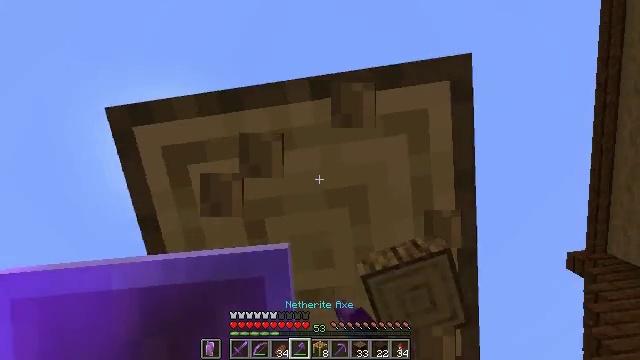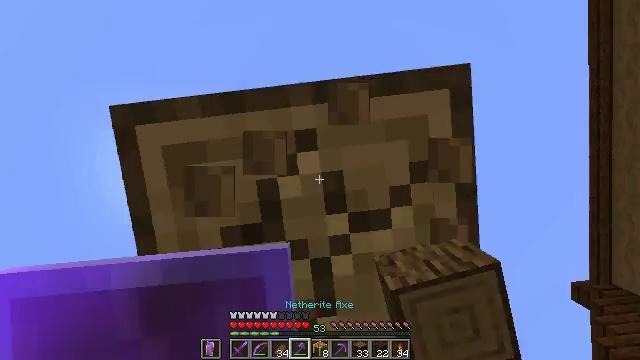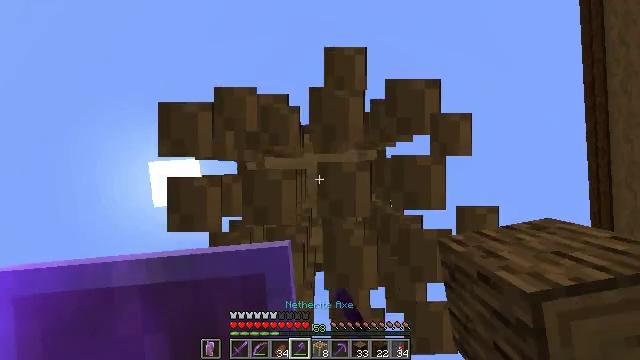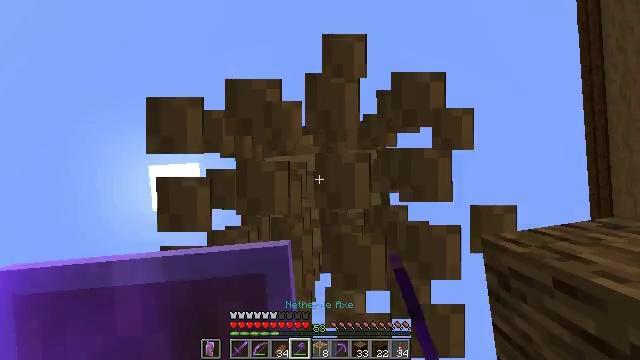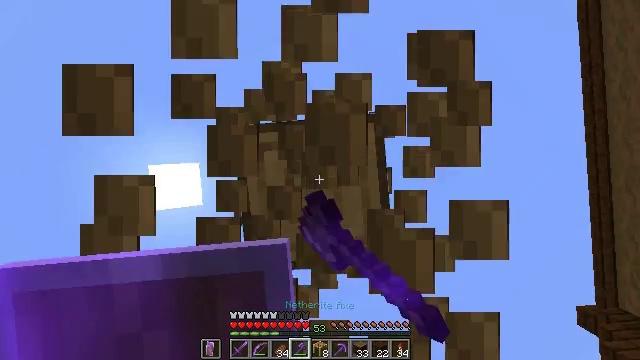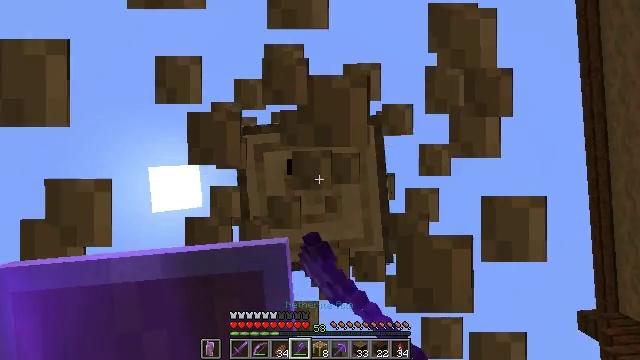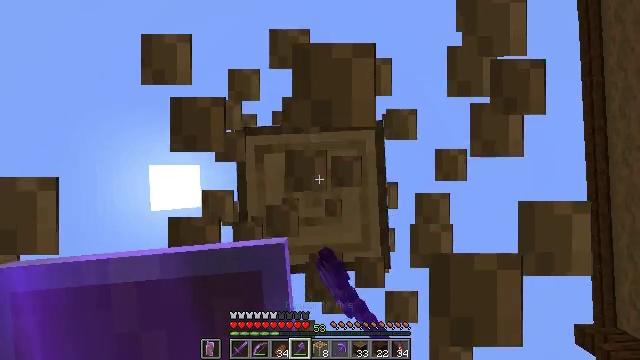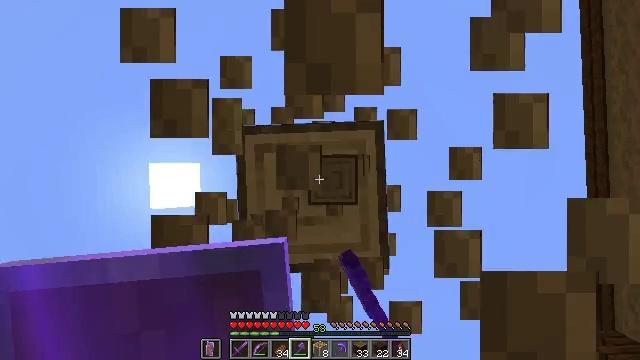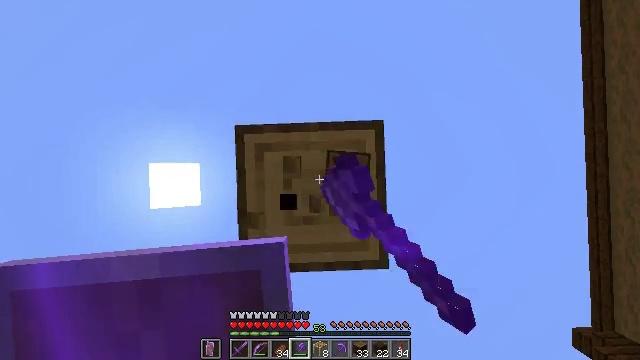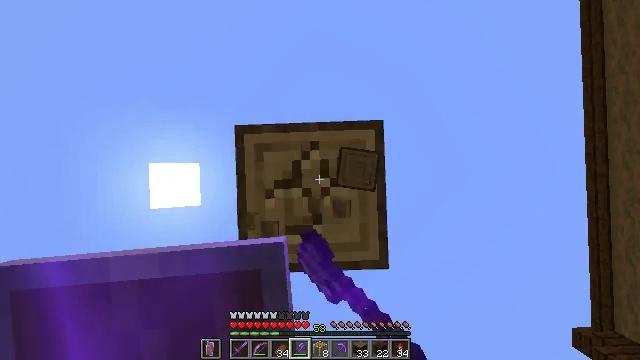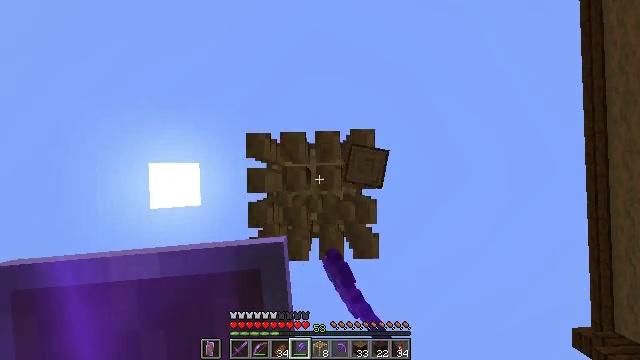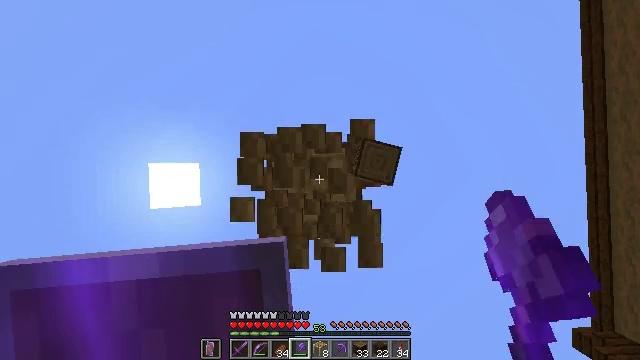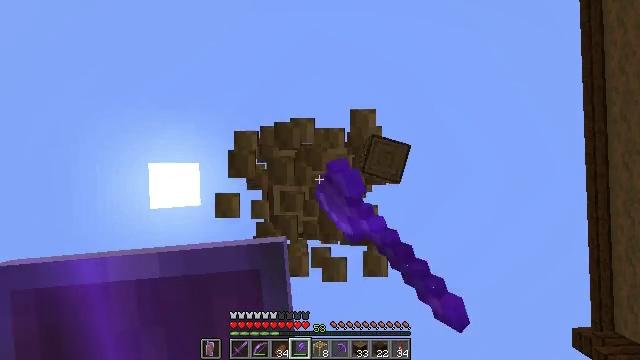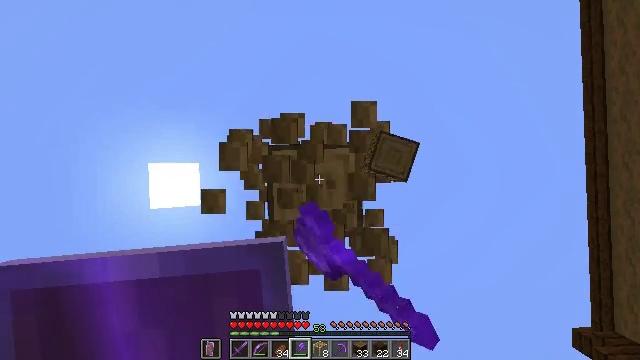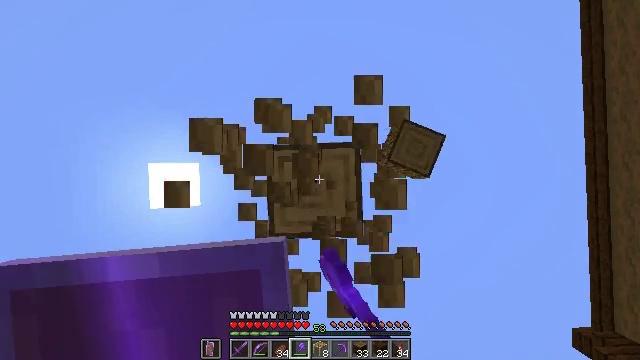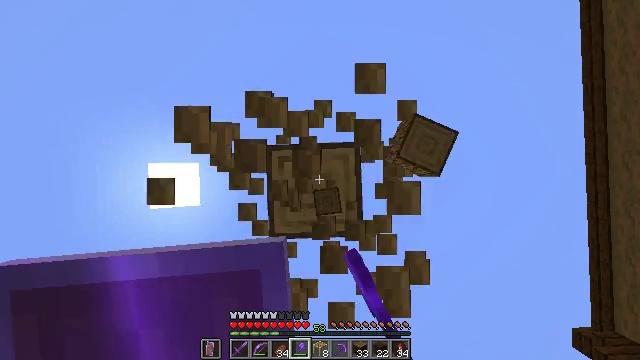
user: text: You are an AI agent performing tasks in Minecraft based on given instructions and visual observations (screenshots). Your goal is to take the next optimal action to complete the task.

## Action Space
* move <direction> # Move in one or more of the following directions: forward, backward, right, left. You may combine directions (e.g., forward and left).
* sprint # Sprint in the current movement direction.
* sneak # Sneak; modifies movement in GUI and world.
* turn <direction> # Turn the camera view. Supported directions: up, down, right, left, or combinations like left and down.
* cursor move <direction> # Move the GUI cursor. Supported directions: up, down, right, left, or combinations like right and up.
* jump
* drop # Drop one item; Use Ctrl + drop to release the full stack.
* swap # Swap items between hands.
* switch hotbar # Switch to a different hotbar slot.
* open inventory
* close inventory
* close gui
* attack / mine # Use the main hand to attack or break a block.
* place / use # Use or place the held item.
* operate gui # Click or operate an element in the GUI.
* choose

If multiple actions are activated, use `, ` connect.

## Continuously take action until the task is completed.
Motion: motion action
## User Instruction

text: Gather oak logs from trees.
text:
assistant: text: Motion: move forward, sneak, turn right and up, attack / mine
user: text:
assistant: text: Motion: move forward, sneak, turn up, attack / mine
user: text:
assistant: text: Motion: sneak, turn up, attack / mine
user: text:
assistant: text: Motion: sneak, attack / mine
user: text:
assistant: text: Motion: sneak, attack / mine
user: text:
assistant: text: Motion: sneak, turn right and up, attack / mine
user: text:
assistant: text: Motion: sneak, attack / mine
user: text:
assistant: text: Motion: sneak, attack / mine
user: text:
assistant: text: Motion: sneak, attack / mine
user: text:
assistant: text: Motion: sneak, attack / mine
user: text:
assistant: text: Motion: sneak, attack / mine
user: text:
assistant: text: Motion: sneak, attack / mine
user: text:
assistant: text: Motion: sneak, attack / mine
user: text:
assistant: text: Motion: sneak, attack / mine
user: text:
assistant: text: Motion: sneak, attack / mine
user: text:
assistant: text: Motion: sneak, attack / mine
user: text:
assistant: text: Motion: sneak, attack / mine
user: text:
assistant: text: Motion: sneak, attack / mine
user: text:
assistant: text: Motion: sneak, attack / mine
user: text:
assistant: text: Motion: sneak, attack / mine
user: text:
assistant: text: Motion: sneak, attack / mine
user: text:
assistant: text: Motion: sneak, attack / mine
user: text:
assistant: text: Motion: sneak, attack / mine
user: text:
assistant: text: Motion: sneak, attack / mine
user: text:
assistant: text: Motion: sneak, attack / mine
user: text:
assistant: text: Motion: sneak, attack / mine
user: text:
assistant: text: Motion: sneak, attack / mine
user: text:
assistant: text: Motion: sneak, attack / mine
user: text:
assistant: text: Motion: sneak, attack / mine
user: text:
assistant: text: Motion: sneak, attack / mine